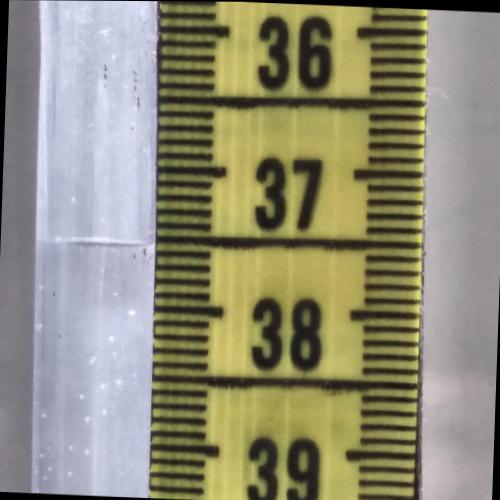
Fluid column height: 37.5 cm